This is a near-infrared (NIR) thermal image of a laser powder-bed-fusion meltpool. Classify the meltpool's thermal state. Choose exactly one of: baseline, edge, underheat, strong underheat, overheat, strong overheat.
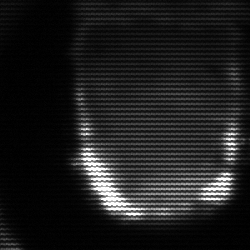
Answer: baseline